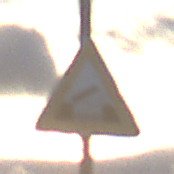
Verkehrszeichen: BeweglicheBruecke
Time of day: SunriseSunset
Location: Outdoor (Suburban)
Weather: PartlyCloudy
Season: NotSpecified
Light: Natural